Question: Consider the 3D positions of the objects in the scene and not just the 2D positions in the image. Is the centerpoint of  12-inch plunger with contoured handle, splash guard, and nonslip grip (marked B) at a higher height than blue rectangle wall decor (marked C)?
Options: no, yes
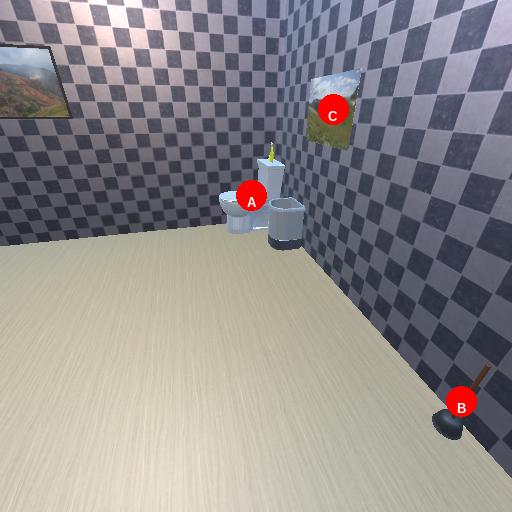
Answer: no